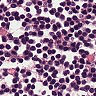
Metastatic tissue present: no